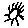
Label: sun